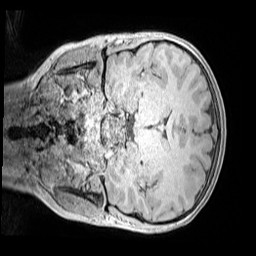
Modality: MP2RAGE
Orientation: coronal
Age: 9
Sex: female
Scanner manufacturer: siemens
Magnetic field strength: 3 T
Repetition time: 4 s
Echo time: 0.00299 s